Question: I am building an app using PhoneGap and I've noticed that div tags are selectable as following
Does anyone know how to fix this?
Thanks
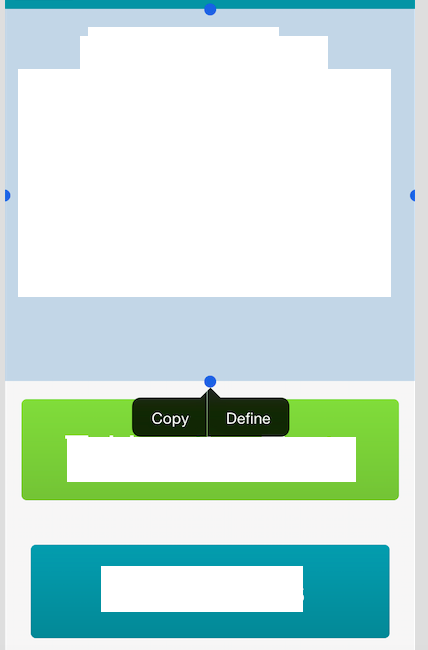
Answer: Add this to your CSS file
'''
body
{
-webkit-touch-callout: none;
-webkit-user-select: none; /* Chrome all / Safari all */
-moz-user-select: none; /* Firefox all */
-ms-user-select: none; /* IE 10+ */
user-select: none;/* Likely future */
}
'''